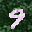
Label: 9